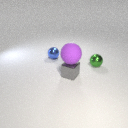
small green metal sphere to the right of small blue metal sphere